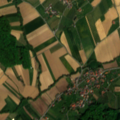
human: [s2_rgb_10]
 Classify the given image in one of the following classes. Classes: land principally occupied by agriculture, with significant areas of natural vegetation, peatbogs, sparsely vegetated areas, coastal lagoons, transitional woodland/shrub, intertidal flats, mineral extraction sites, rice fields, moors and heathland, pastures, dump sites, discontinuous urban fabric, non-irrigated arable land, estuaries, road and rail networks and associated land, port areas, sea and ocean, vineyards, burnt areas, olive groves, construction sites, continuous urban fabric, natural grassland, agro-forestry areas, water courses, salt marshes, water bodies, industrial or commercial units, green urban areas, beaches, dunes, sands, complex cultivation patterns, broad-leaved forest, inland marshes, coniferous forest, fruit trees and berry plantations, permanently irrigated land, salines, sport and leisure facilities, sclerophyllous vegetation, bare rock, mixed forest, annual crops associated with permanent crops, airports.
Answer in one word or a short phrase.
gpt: discontinuous urban fabric, non-irrigated arable land, vineyards, complex cultivation patterns, land principally occupied by agriculture, with significant areas of natural vegetation, broad-leaved forest